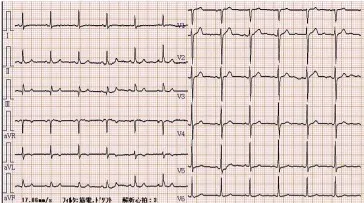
(A) A 12-lead electrocardiogram showing no abnormal findings.
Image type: electrography (ekg)